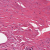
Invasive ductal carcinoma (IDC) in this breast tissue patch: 0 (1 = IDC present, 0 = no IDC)